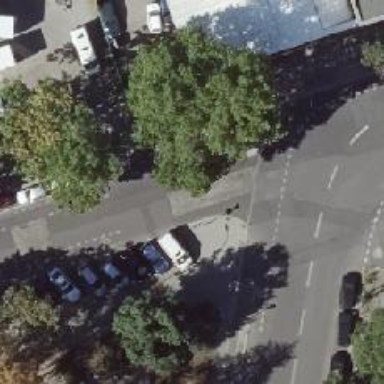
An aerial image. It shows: Unmarked crossing with traffic calming table on the road.